Question: Im using eclipse plugin in my project.And I have in my eclipse .Through eclipse how can I pull that again to my workspace? What are steps to do that in ?
As you can see I have deleted the member class. :)

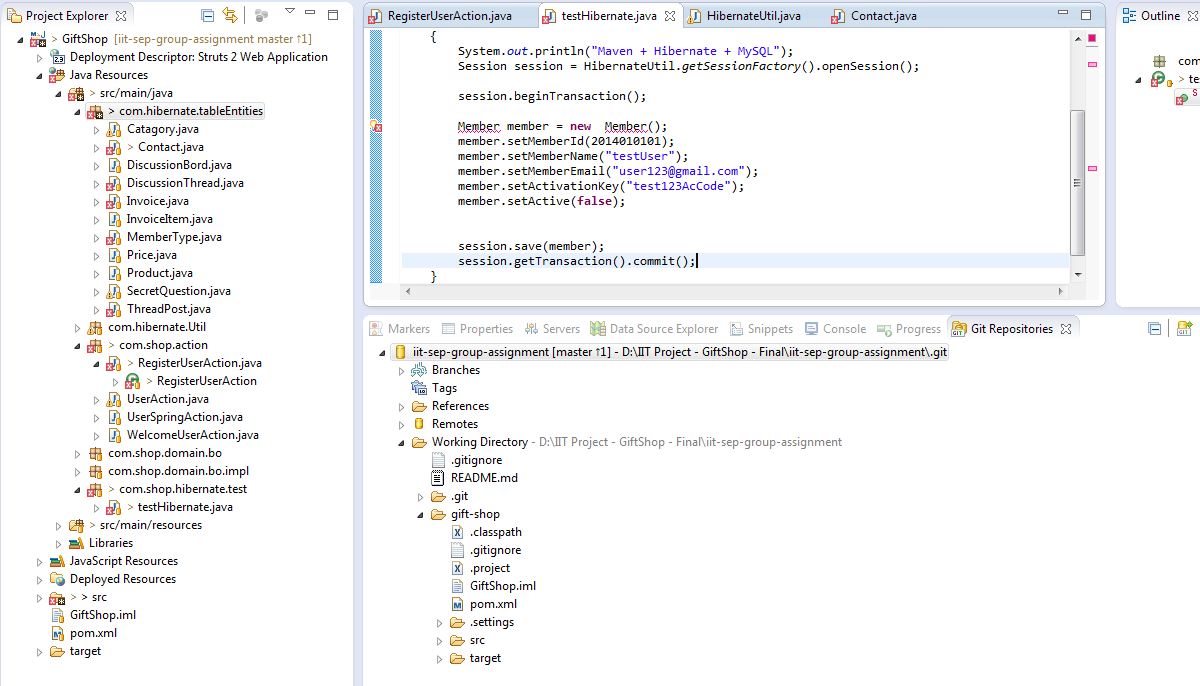
Answer: Right click on the project. Go to 'Replace With -> HEAD Revision' this will overwrite local changes